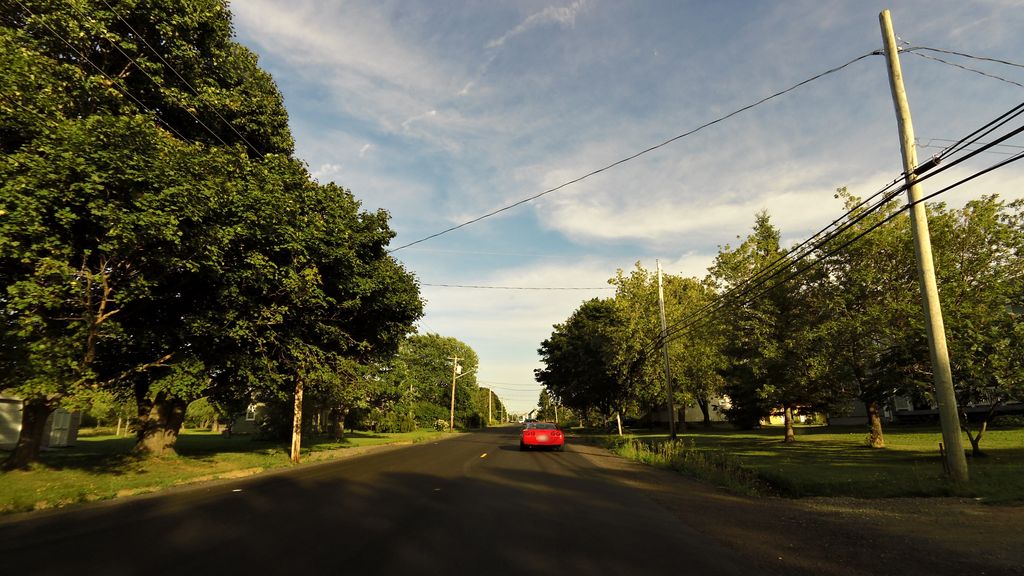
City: charlottetown